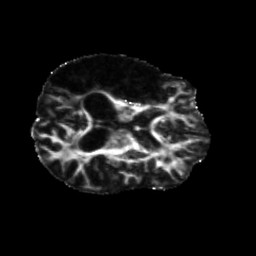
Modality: FA
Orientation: axial
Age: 51
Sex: male
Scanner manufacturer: siemens
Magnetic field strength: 3 T
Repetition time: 5.25 s
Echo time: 0.08 s